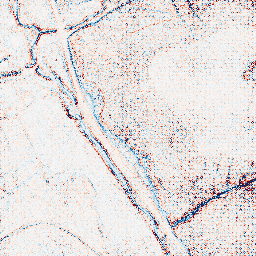
Category: edge_preserving
Decomposition family: bilateral
Decomposition parameters: d: 5
sigma_color: 100
sigma_space: 50
Upsampling method: regularized
Upsampling parameters: scale: 4
lambda_reg: 0.1
Upsampling scale: 4